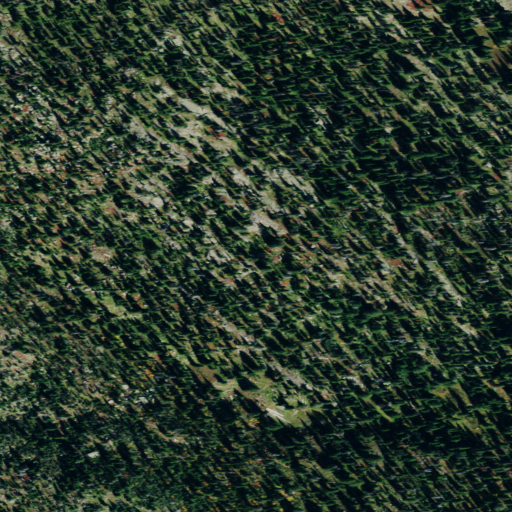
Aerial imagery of depression(s) in Montana named China Basin containing only evergreen forest